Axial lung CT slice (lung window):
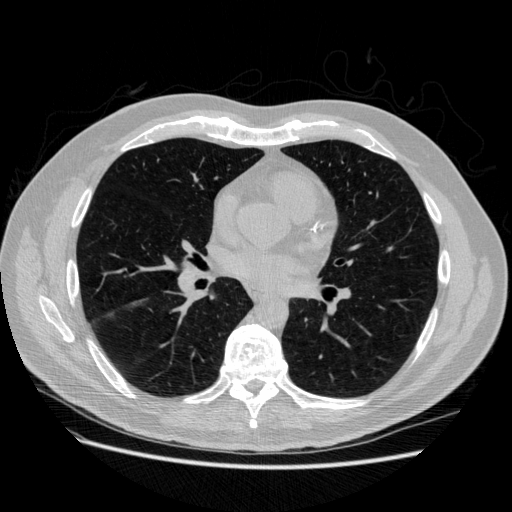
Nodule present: no